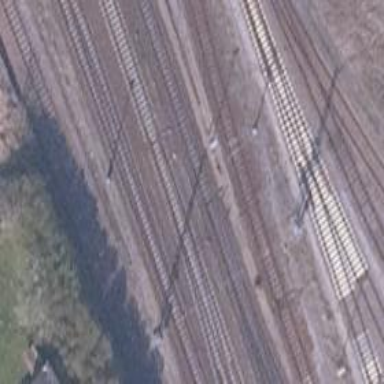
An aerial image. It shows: Railway switch with the turnout side on the left.